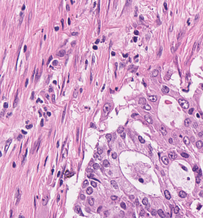
Tumor epithelial tissue: yes
Tumor-associated stroma tissue: yes
Normal tissue: no